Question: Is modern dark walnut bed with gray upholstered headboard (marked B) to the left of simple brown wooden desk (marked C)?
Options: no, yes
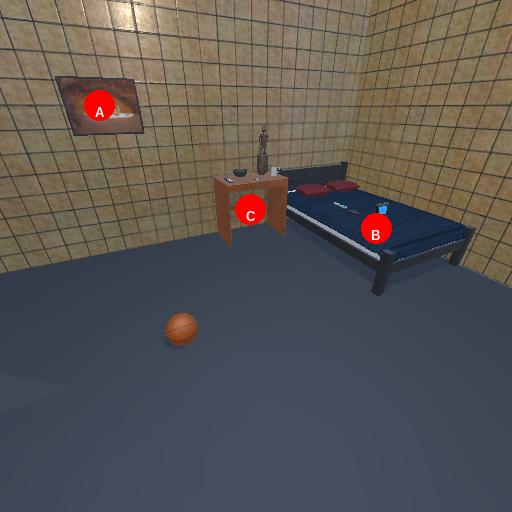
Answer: no